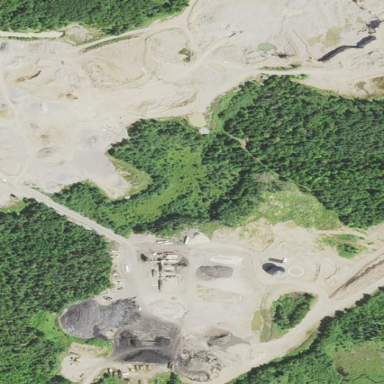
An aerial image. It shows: Quarry area marked as mine.